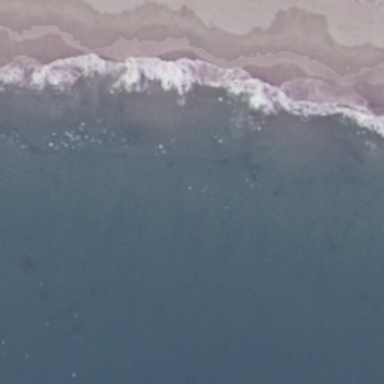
This is a beach with blue-green waters and sand .